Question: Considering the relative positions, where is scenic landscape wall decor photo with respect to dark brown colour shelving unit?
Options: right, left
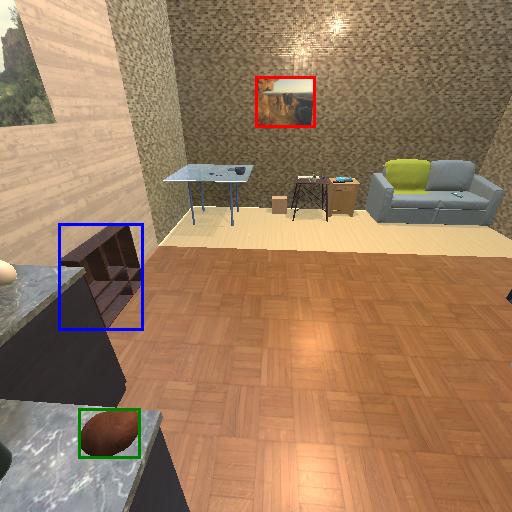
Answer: right